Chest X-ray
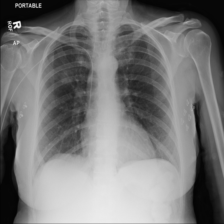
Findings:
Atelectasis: negative
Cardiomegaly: negative
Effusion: negative
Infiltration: negative
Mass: negative
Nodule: negative
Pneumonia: negative
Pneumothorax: negative
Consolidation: negative
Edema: negative
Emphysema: negative
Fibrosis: negative
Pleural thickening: negative
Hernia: negative